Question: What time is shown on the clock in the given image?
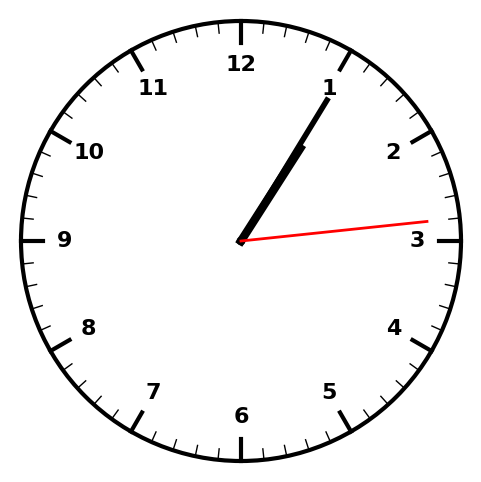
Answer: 01:05:14